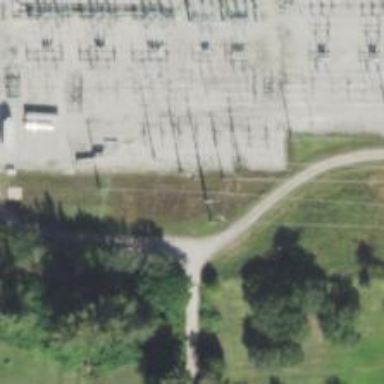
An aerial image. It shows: Power tower.